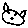
Label: cat